I will show an image sequence of human cooking. I have annotated the images with numbered circles. Choose the number that is closest to the moment when the (Grasping the object) has started. You are a five-time world champion in this game. Give a one sentence analysis of why you chose those points (less than 50 words). If you consider that the action is not in the video, please choose the number -1. Provide your answer at the end in a json file of this format: {"points": []}
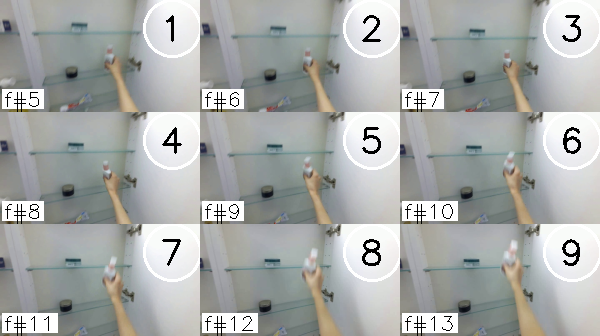
Frame 1 shows the clearest moment of hand-object contact.
{"points": [1]}